Question: I have created a project, targeting 'android 4.4 - API Level 19', as suggested by eclipse.
Anyways, on the emulator everything looks perfect - here is a screenshot:

The problems comes when I install it on my real device - running android '4.1.2'. Everything is just perfect and working like a charm, excepting the background image. It is showing a white background, like the picture does not exists.
Here is my xml:
'''
<LinearLayout xmlns:android="http://schemas.android.com/apk/res/android"
xmlns:tools="http://schemas.android.com/tools"
android:layout_width="match_parent"
android:layout_height="wrap_content"
android:paddingBottom="@dimen/activity_vertical_margin"
android:paddingLeft="@dimen/activity_horizontal_margin"
android:paddingRight="@dimen/activity_horizontal_margin"
android:paddingTop="@dimen/activity_vertical_margin"
tools:context=".MainActivity"
android:orientation="vertical"
android:gravity="center"
android:padding="30dp"
android:background="@drawable/wg_blurred_backgrounds_12"
>
<Button
android:layout_width="fill_parent"
android:layout_height="wrap_content"
android:text="@string/btnTopJokes"
android:onClick="showTopJokes"
android:gravity="center"
/>
<Button
android:layout_marginTop="10dp"
android:layout_width="fill_parent"
android:layout_height="wrap_content"
android:text="@string/btnNewJokes"
android:onClick="showNewJokes"
android:gravity="center"
/>
<Button
android:layout_marginTop="10dp"
android:layout_width="fill_parent"
android:layout_height="wrap_content"
android:text="@string/btnAllJokes"
android:onClick="showAllJokes"
android:gravity="center"
/>
<Button
android:layout_marginTop="10dp"
android:layout_width="fill_parent"
android:layout_height="wrap_content"
android:text="@string/btnMyFavorites"
android:onClick="showFavorites"
android:gravity="center"
/>
<Button
android:layout_marginTop="10dp"
android:layout_width="fill_parent"
android:layout_height="wrap_content"
android:text="@string/btnCategories"
android:onClick="showCategories"
android:gravity="center"
/>
<Button
android:layout_marginTop="10dp"
android:layout_width="fill_parent"
android:layout_height="wrap_content"
android:text="@string/btnAddNewJoke"
android:gravity="center"
/>
</LinearLayout>
'''
Isn't 'android:background="@drawable/wg_blurred_backgrounds_12' working on android '4.1.2' ?
Do I have to change anything in the premissions? Here is what I have now:
'''
<uses-permission android:name="android.permission.INTERNET" />
<uses-permission android:name="android.permission.READ_EXTERNAL_STORAGE" />
'''
I know that I miss something really small, but I'm not able to spot it as a beginner.
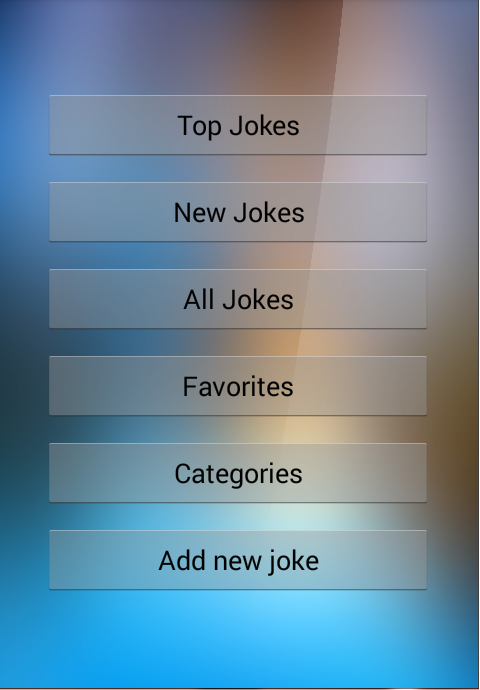
Answer: Try with a lower-resolution background. The one you are trying might be too big. You can check that in your logcat.